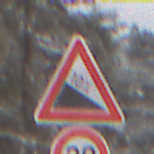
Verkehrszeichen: Gefaelle10
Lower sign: Geschwindigkeit30
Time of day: MorningAfternoon
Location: Outdoor (Nature)
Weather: PartlyCloudy
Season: Winter
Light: Natural